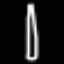
Label: pencil